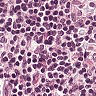
Metastatic tissue present: no